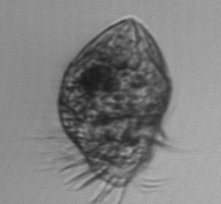
Label: Strombidium_morphotype1